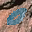
Label: 0